Система грузов изображена на рисунке.  Пружины одним концом прикреплены к неподвижной опоре, а другим — к грузам массы $m$. Блок и нить в этой системе невесомы, а пружины изначально не деформированы. Левый груз опускают вниз на расстояние $x$ и затем без толчка отпускают.
Найдите ускорения грузов сразу после того, как его отпустили. Жесткости пружин равны $k_{1}$ и $k_{2}$, причем $k_{1}>k_{2}$.
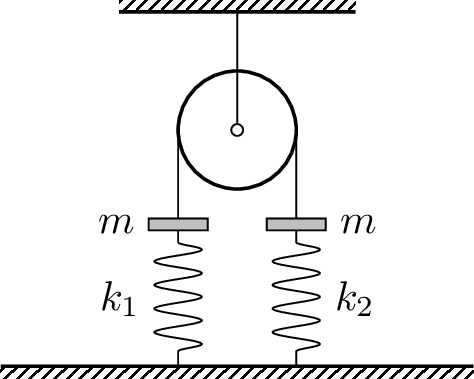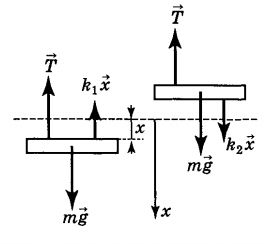
Решение: Решение задачи иллюстрирует рисунок ниже.  Запишем уравнения второго закона Ньютона для обоих грузов в проекциях на ось $x$, направленную вертикально вниз: $$ -T-k_{1} x+m g=m a, \quad (1) \\ m g+k_{2} x-T=-m a. \quad (2) $$ При написании этих уравнений предполагалось, что $a_{1}=-a_{2}=a$. Отсюда находим силу натяжения нити $T$: $T=m g-\frac{k_{1}-k_{2}}{2} x$. Сила натяжения нити $T$ может принимать только неотрицательные значения $(T \geq 0)$, поэтому возможны два случая. $1)$ Если $x<\frac{2 m g}{k_{1}-k_{2}}$, то нить после отпускания левого груза натянута, а ускорения грузов одинаковы по модулю. Из уравнений $(1)$ и $(2)$ получаем $$ |a|=\frac{k_{1}+k_{2}}{2 m} x. $$ $2)$ Если $x>\frac{2 m g}{k_{1}-k_{2}}$, то нить в течение некоторого времени будет провисать, а левый и правый грузы будут двигаться независимо друг от друга с ускорениями $a_{1}$ и $a_{2}$ соответственно: $$ a_{1}=g-\frac{k_{1} x}{m}<0, \quad a_{2}=\frac{k_{2} x}{m}+g>0. $$
Ответ: $1)$ Если $x<\frac{2 m g}{k_{1}-k_{2}}$, то ускорения грузов одинаковы по модулю: $$ |a|=\frac{k_{1}+k_{2}}{2 m} x. $$ $2)$ Если $x>\frac{2 m g}{k_{1}-k_{2}}$, то $$ a_{1}=g-\frac{k_{1} x}{m}<0, \quad a_{2}=\frac{k_{2} x}{m}+g>0. $$
Темы:
T, Механика, Динамика, Всероссийские, Блоки, Упругость, Пружина